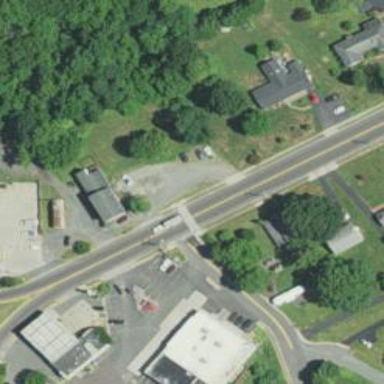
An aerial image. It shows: Unmarked road crossing.